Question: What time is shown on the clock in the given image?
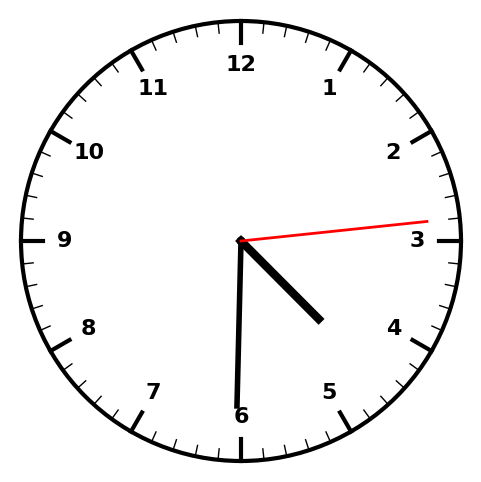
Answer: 04:30:14